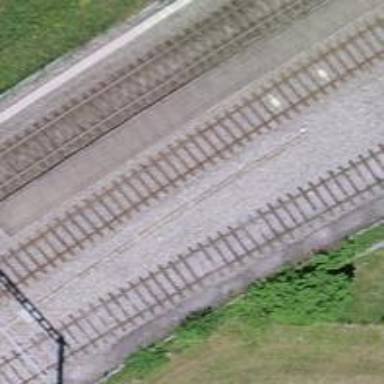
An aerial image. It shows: Railway siding with one electrified track and contact line for powering the train.